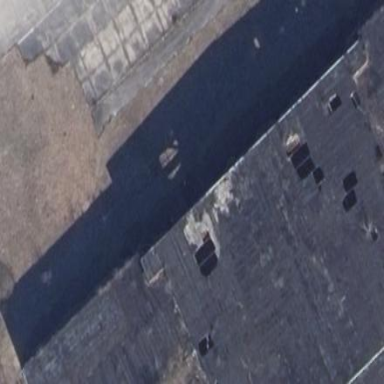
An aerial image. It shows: Part of building.